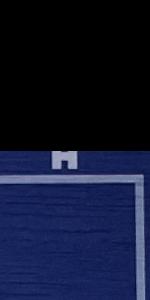
Label: Empty